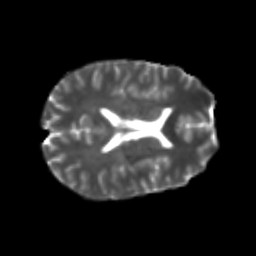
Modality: T2w
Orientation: axial
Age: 22
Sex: male
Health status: healthy
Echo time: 0.074 s